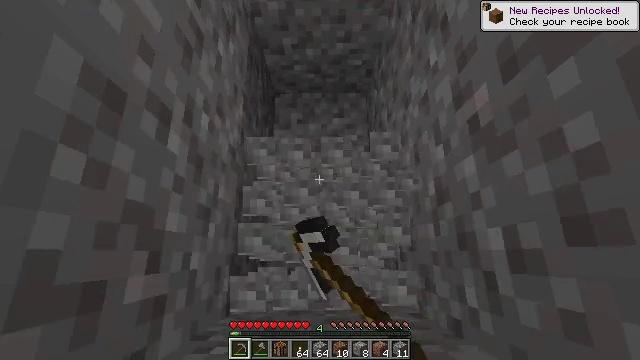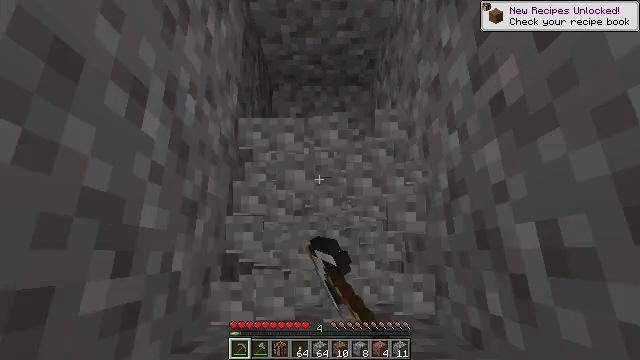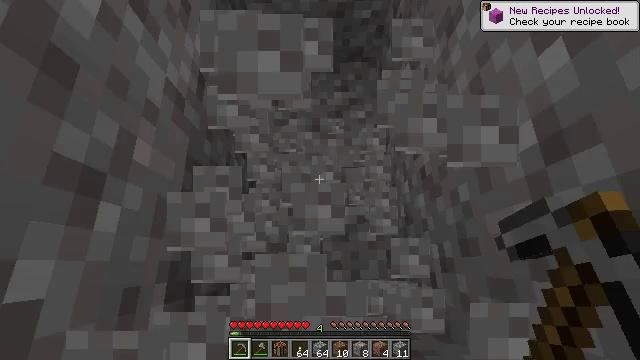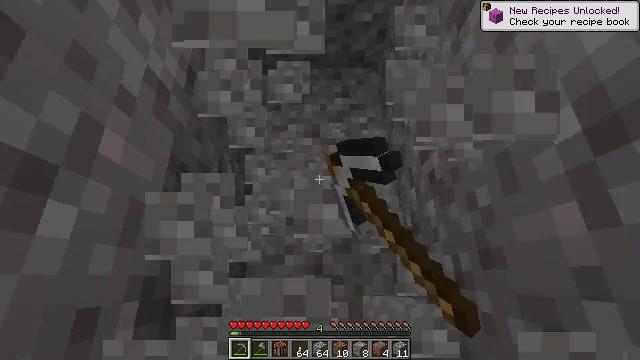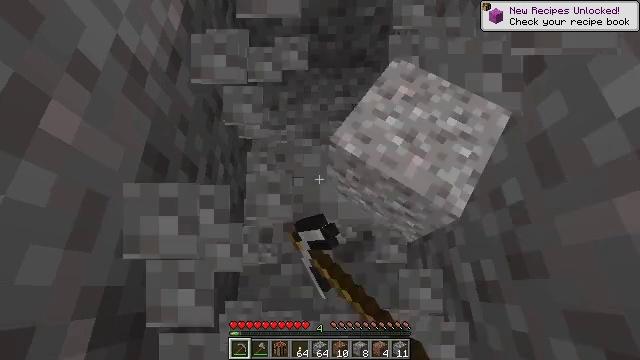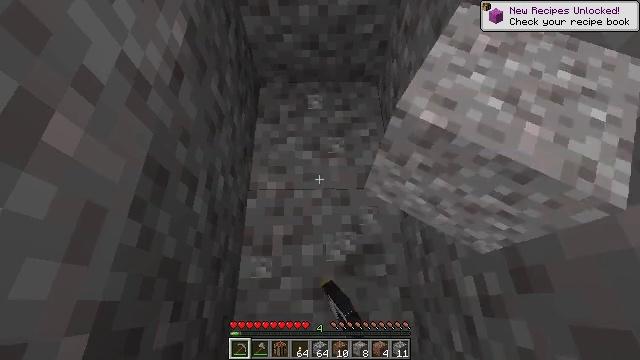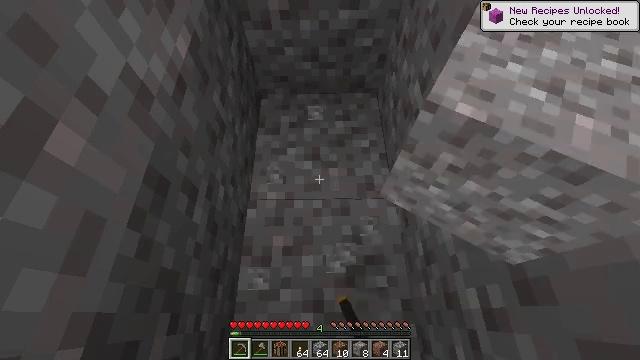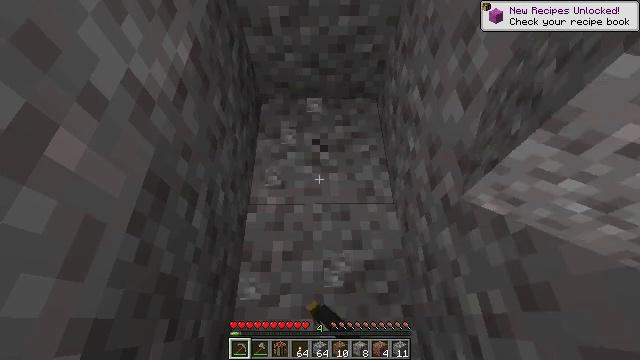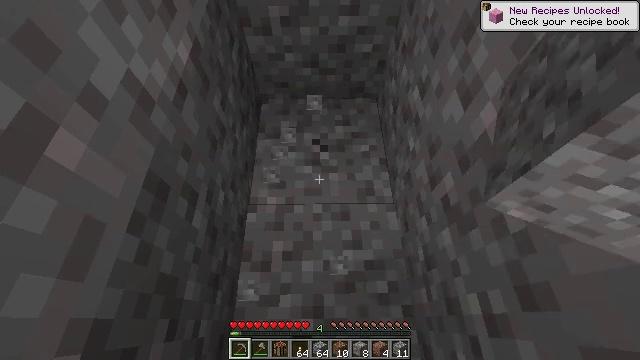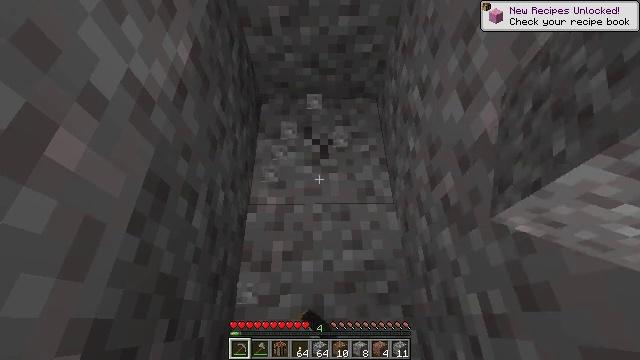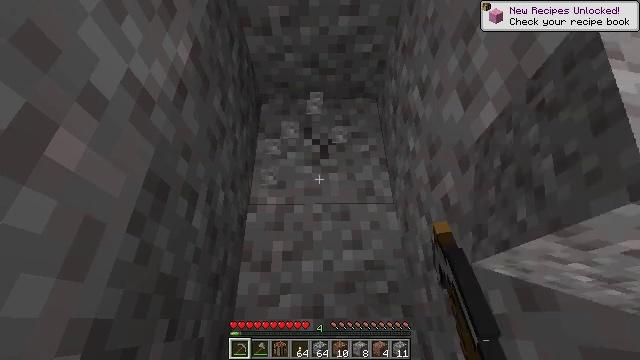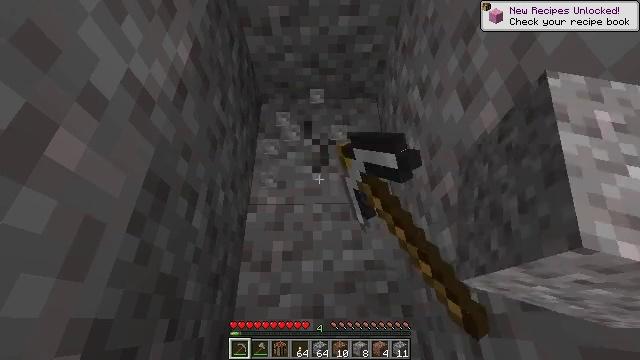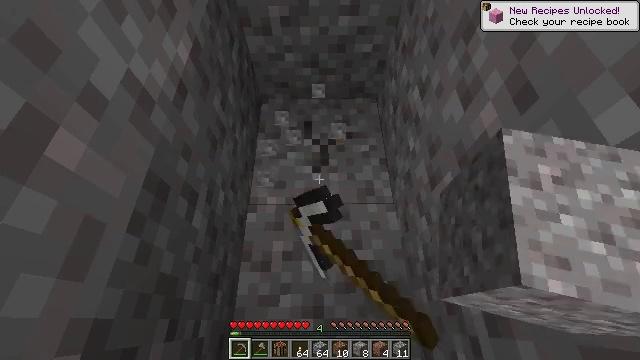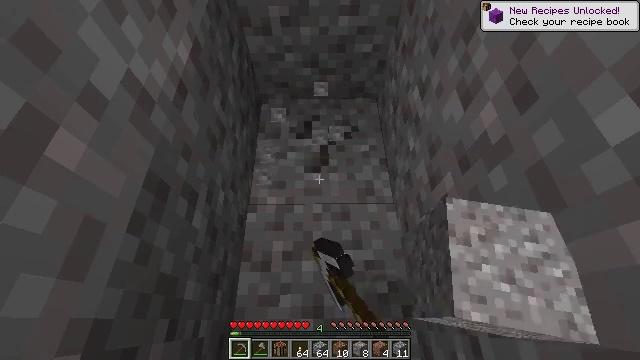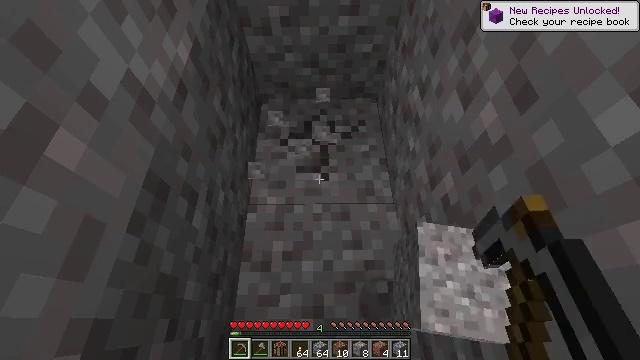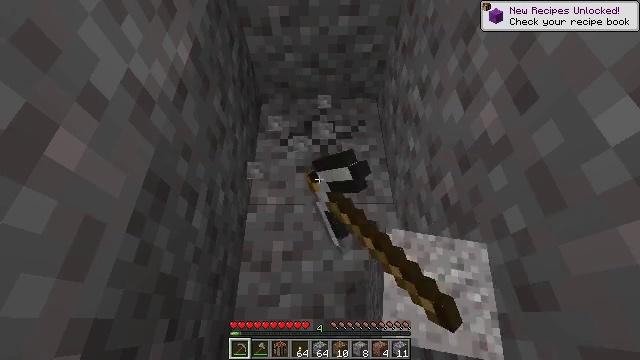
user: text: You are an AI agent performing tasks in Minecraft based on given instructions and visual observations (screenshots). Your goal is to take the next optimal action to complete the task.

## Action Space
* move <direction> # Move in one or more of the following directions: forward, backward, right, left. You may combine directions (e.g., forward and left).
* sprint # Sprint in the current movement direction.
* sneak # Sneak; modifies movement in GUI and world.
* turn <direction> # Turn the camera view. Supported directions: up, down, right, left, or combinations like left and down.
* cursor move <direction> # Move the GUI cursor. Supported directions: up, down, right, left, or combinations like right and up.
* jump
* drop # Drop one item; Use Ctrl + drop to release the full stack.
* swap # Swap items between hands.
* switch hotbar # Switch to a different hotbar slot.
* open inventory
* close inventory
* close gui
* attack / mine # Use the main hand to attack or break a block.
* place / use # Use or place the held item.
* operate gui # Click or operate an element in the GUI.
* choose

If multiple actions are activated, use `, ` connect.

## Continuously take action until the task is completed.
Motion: motion action
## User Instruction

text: Gather gravel by digging.
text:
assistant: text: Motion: attack / mine
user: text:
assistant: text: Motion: turn up, attack / mine
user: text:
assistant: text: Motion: turn up, attack / mine
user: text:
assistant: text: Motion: turn up, attack / mine
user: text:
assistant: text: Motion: turn up, attack / mine
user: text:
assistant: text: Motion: turn up, attack / mine
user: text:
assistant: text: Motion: turn up, attack / mine
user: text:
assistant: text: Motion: attack / mine
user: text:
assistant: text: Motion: attack / mine
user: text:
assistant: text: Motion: attack / mine
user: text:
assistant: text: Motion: attack / mine
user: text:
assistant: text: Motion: attack / mine
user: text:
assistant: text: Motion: attack / mine
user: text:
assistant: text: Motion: attack / mine
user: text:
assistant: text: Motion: attack / mine
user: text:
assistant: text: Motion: attack / mine
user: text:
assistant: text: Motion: attack / mine
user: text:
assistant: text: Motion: attack / mine
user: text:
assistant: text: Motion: attack / mine
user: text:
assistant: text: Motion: attack / mine
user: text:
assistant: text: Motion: attack / mine
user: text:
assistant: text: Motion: attack / mine
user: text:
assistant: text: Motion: attack / mine
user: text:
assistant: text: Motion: attack / mine
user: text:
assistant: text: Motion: attack / mine
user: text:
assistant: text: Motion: attack / mine
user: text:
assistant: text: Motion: attack / mine
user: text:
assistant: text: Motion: turn down, attack / mine
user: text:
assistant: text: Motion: turn down, attack / mine
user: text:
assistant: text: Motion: turn down, attack / mine